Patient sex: F
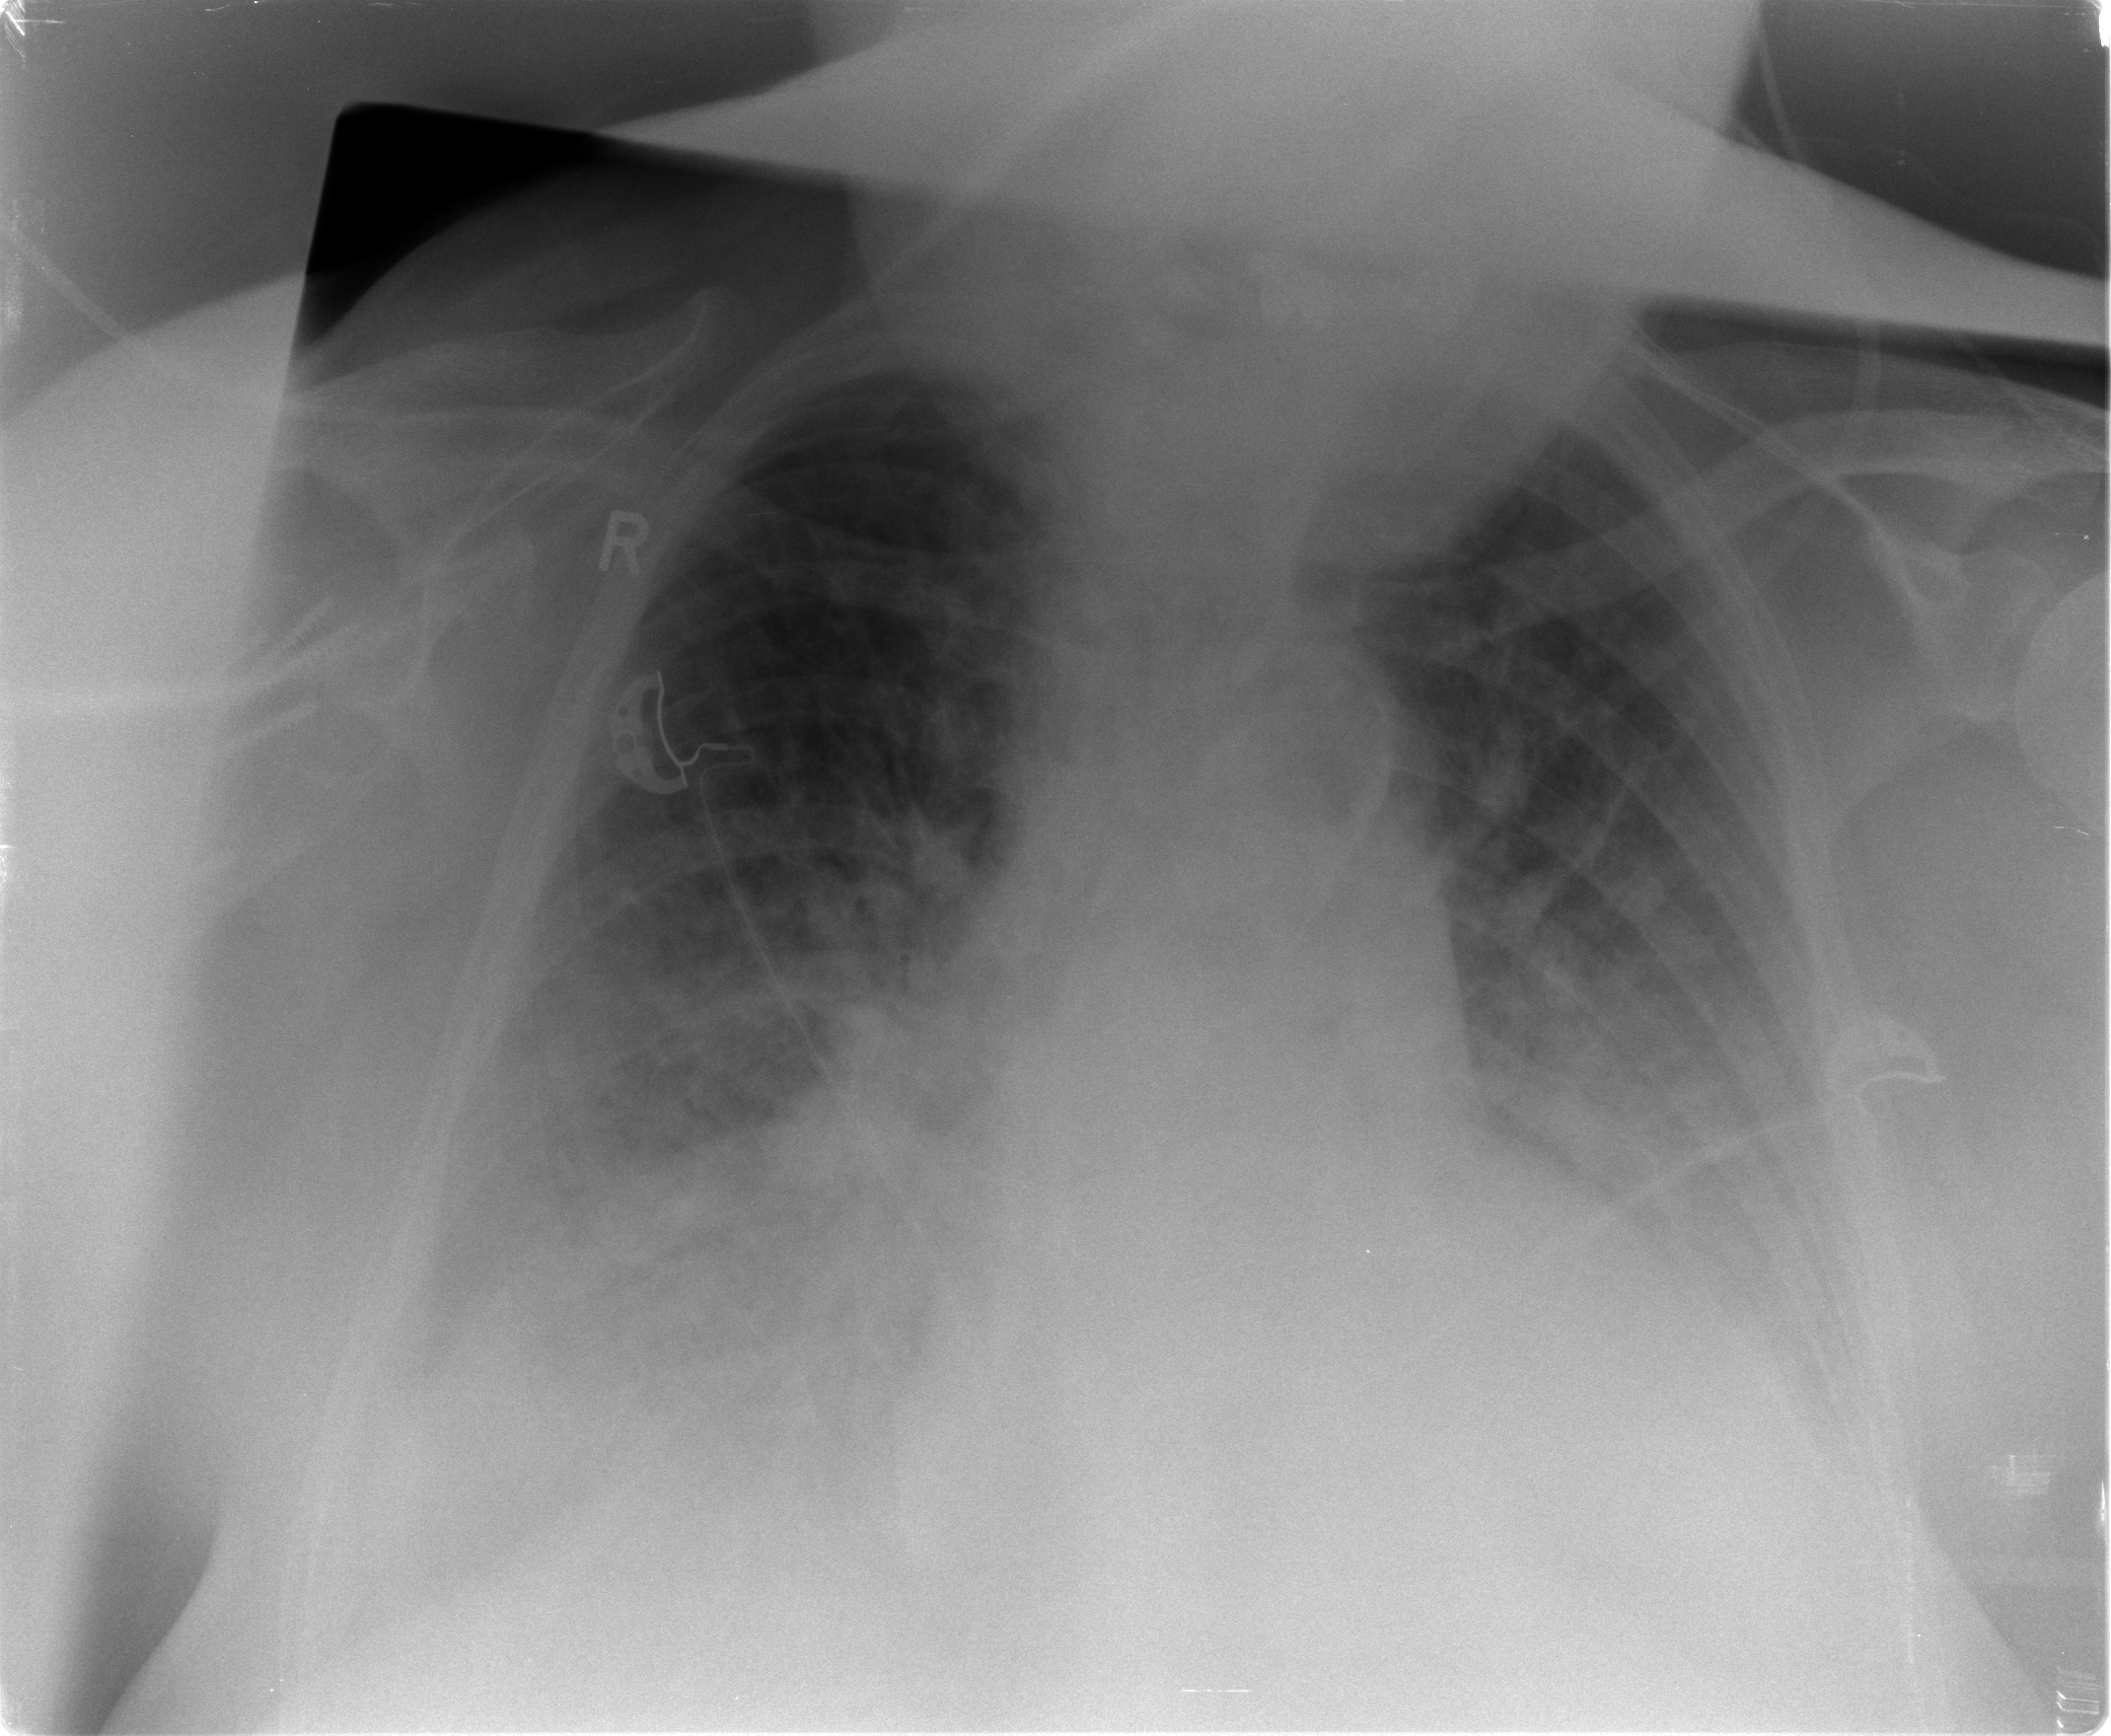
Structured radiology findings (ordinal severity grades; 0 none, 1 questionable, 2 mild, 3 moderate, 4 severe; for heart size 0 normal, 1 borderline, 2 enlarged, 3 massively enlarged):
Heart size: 2
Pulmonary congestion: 2
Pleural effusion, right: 3
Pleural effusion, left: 2
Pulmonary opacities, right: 2
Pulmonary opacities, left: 1
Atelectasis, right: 2
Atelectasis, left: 2